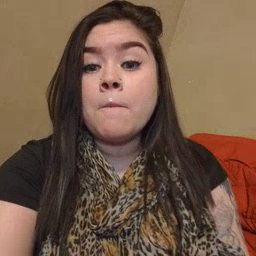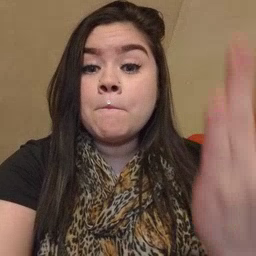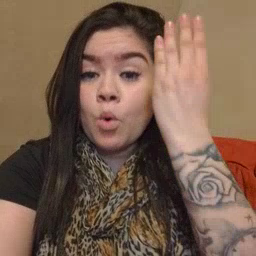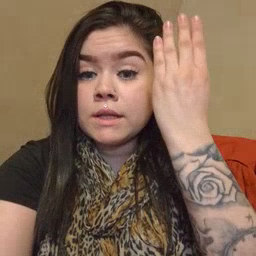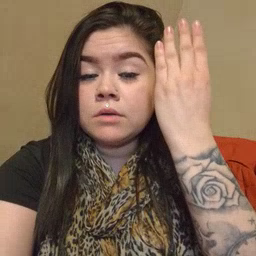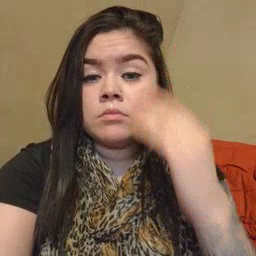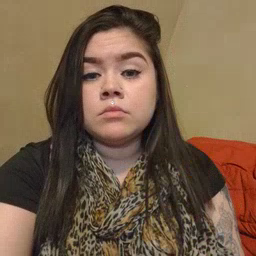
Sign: morning